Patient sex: M
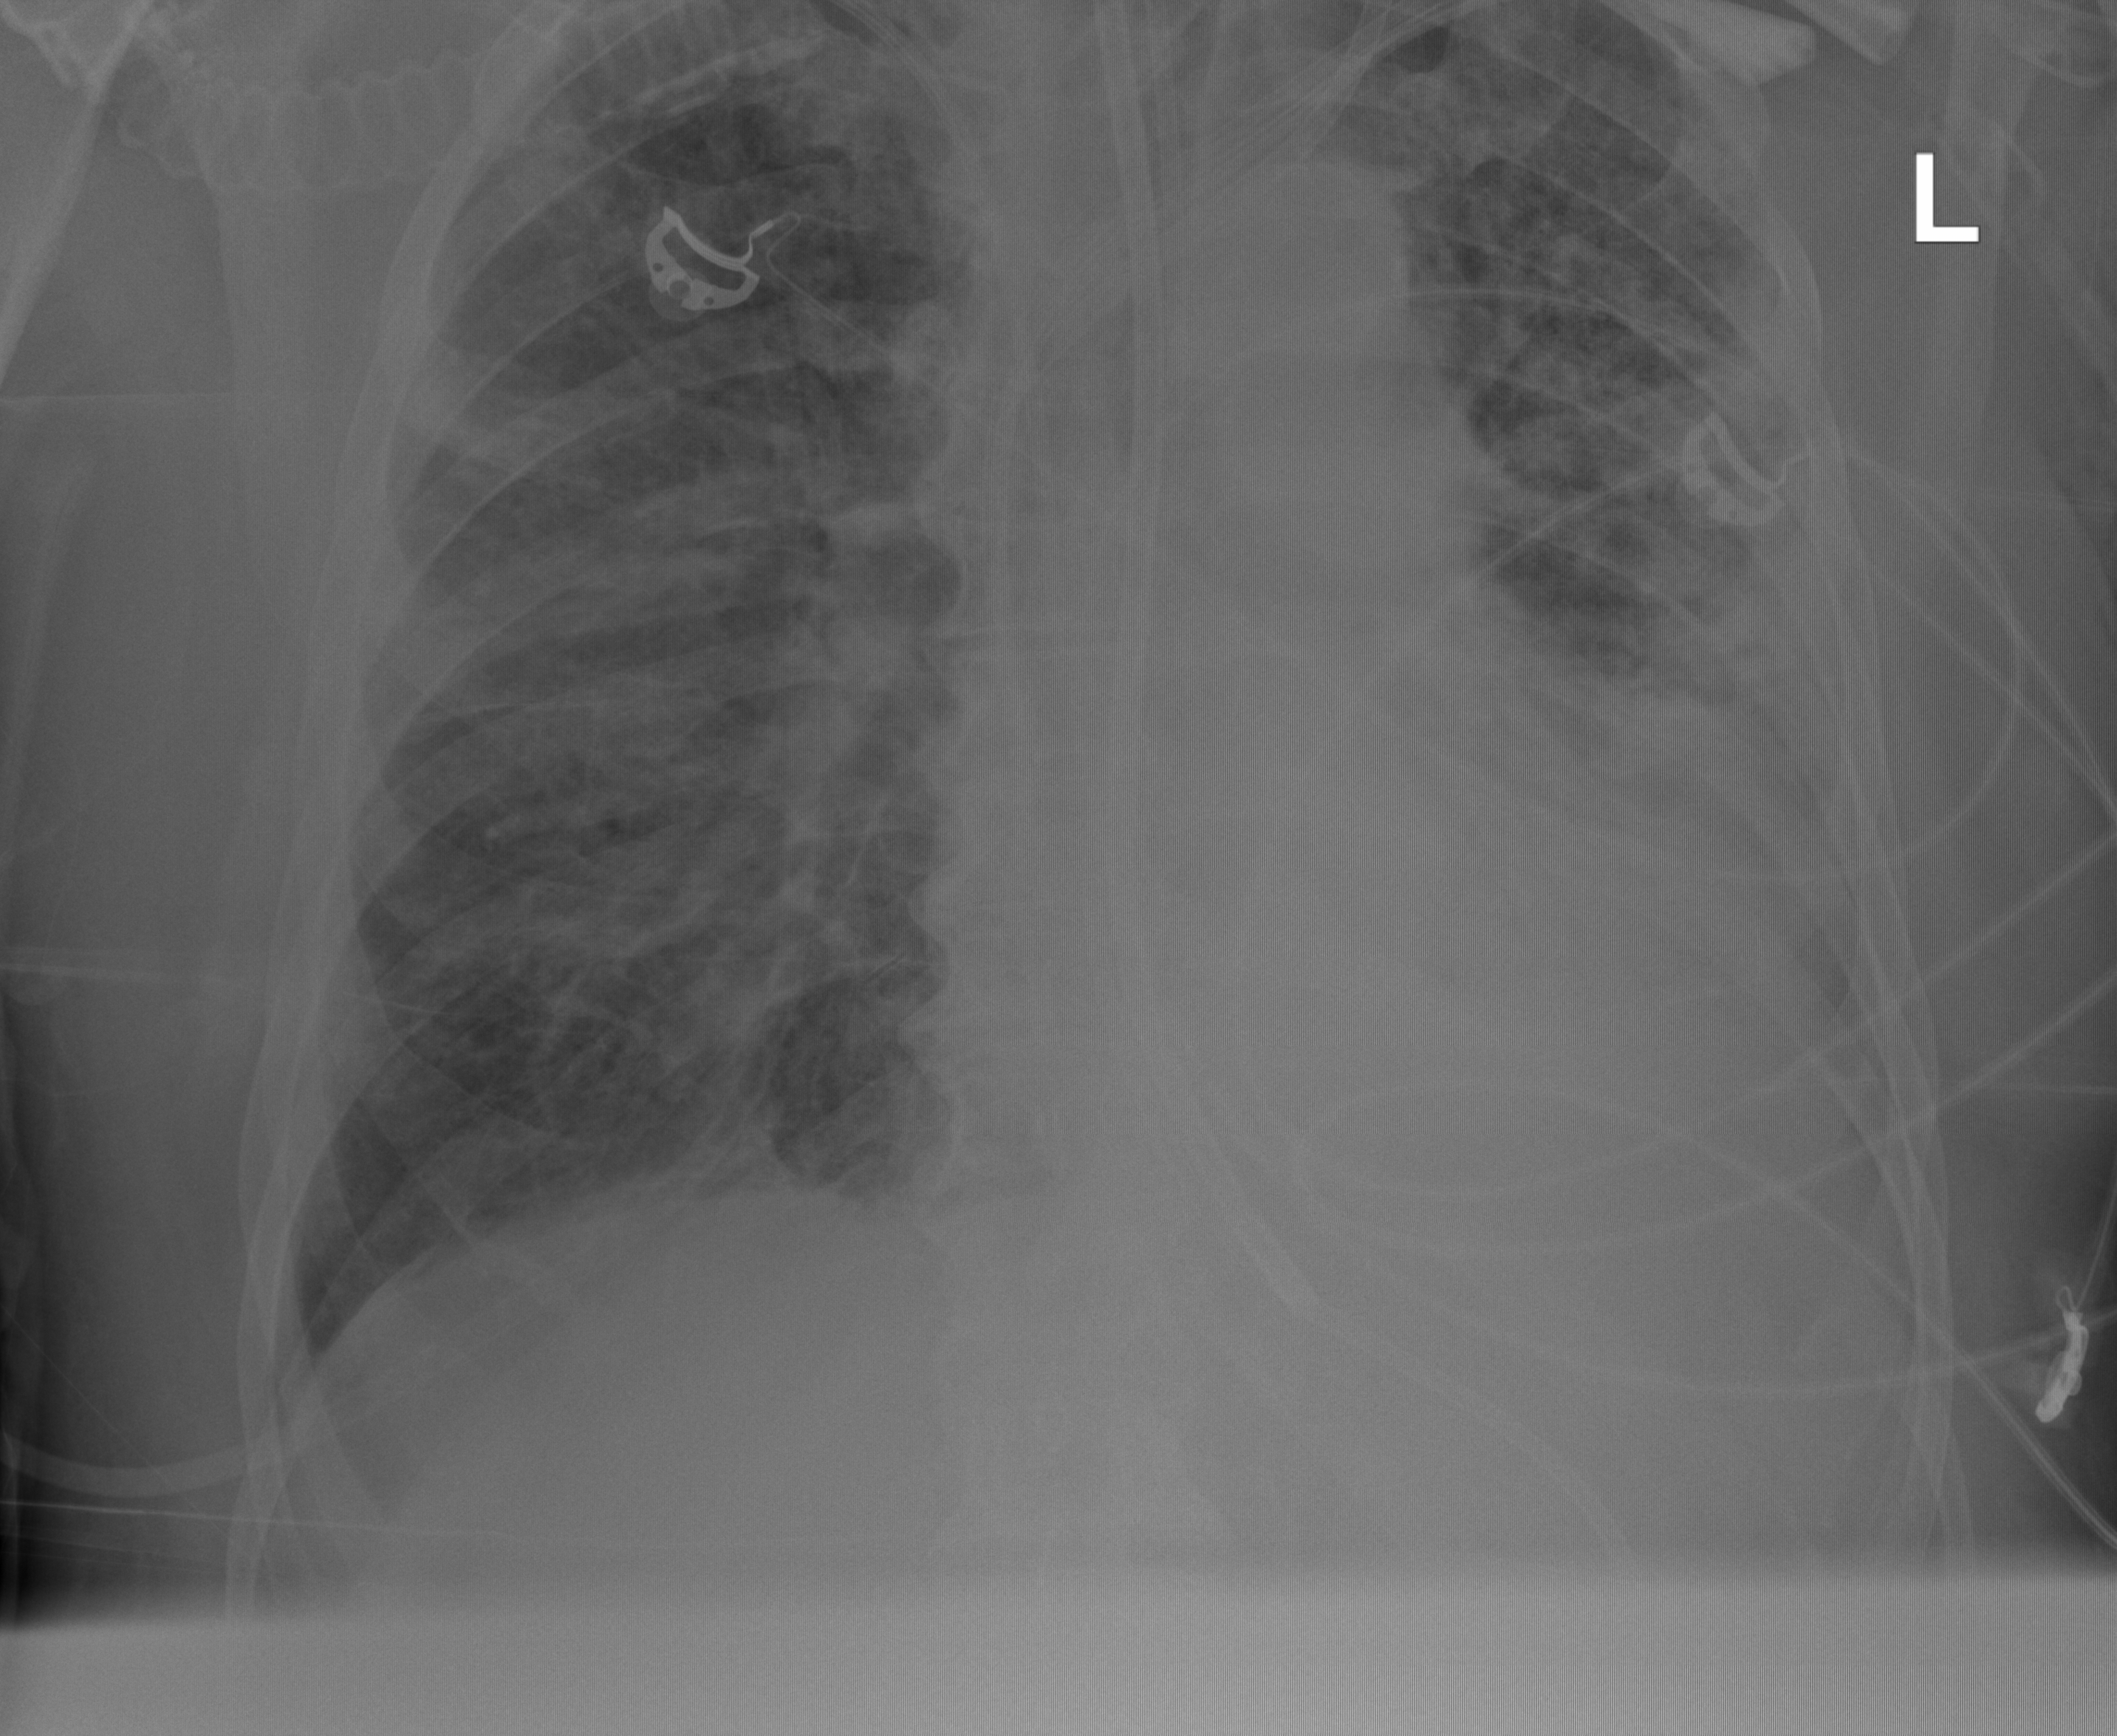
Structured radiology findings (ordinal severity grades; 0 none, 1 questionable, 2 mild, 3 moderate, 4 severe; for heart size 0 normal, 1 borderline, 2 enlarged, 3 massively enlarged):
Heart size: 2
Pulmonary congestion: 2
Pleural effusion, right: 0
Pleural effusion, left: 2
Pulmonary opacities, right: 2
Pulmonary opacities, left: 3
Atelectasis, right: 2
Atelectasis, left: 2